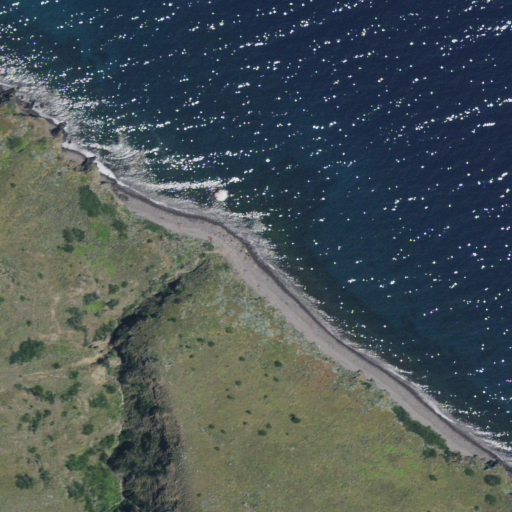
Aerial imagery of bar in California named White Rock containing open water and shrub